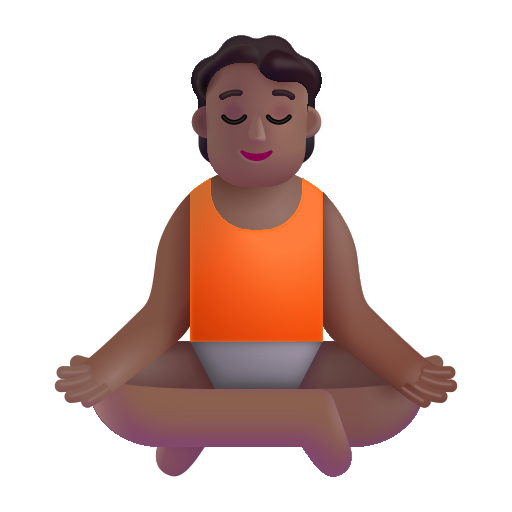
person in lotus position color  dark